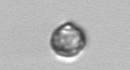
Label: Dinophyceae